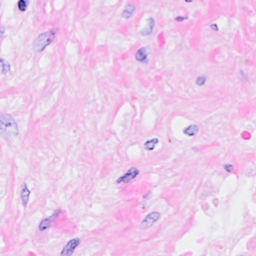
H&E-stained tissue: Breast